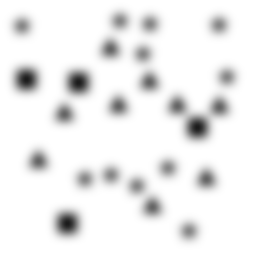
Squares: 4
Triangles: 9
Stars: 11
Total shapes: 24